Interaction volume radius: 5 \u00c5
Interaction volume height: 10 \u00c5
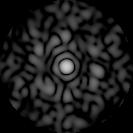
Disorder parameter: 0.8724